Interaction volume radius: 10 \u00c5
Interaction volume height: 30 \u00c5
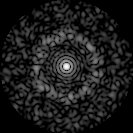
Disorder parameter: 0.8309